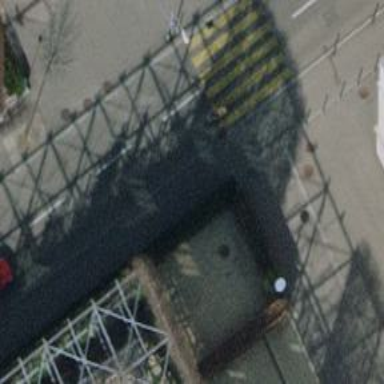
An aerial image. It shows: Bollard.